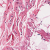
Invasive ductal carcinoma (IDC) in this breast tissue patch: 0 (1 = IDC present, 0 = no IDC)